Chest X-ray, PA view. Patient: 44 years old, sex M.
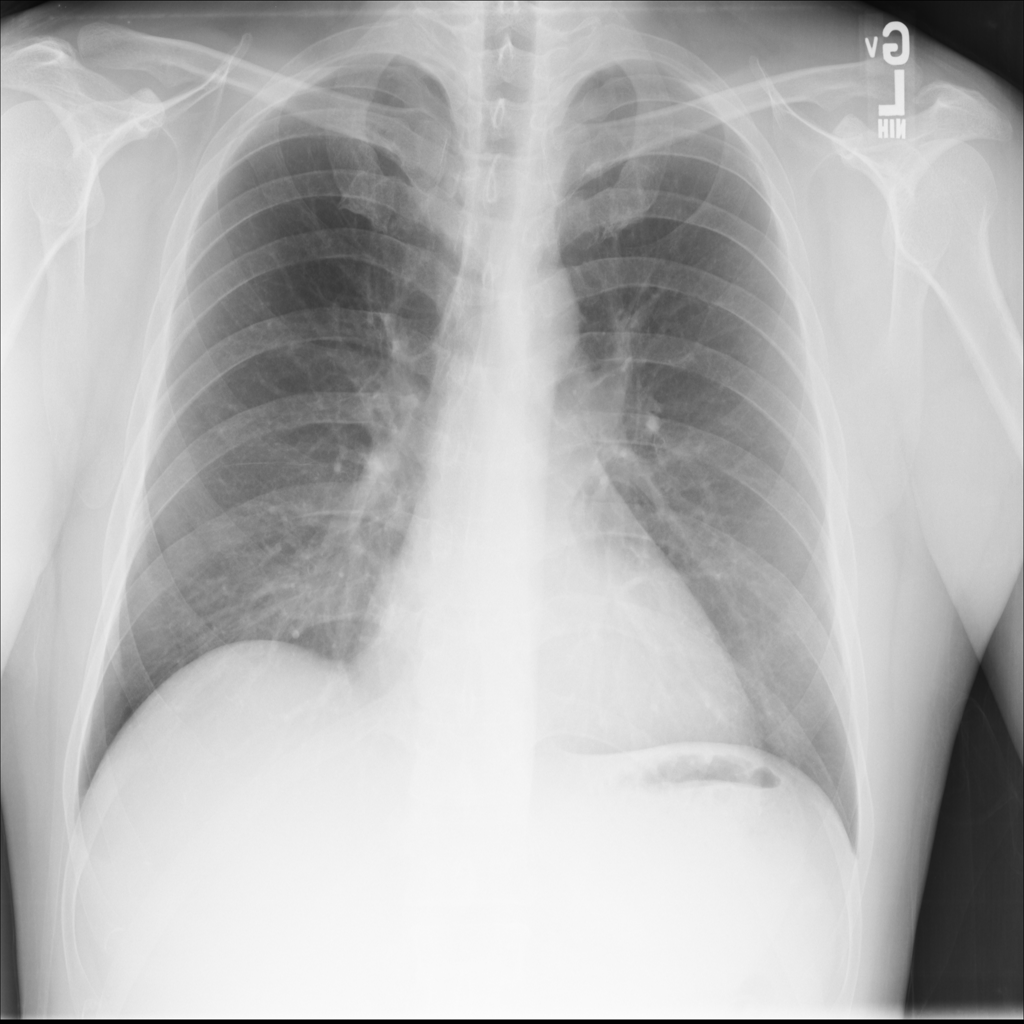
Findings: No Finding